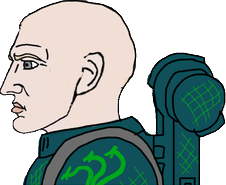
Label: 4_Yes_Chad